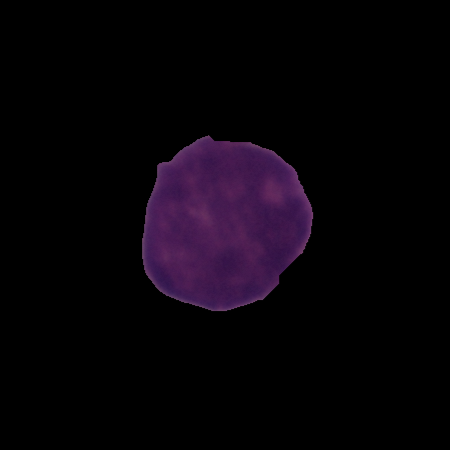
Label: cancer